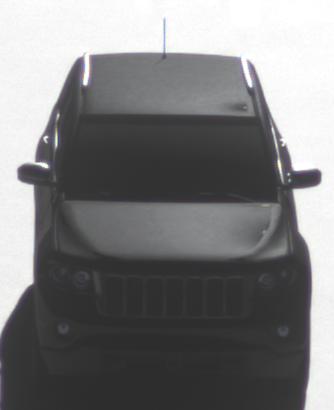
Make: Jeep
Model: Grand Cherokee
Detailed model: WK2
Model produced from: 2010
Model produced until: 2021
Doors: 5
Color: black
Road condition: dry road
Daytime: morning or afternoon
Contrast: high contrast